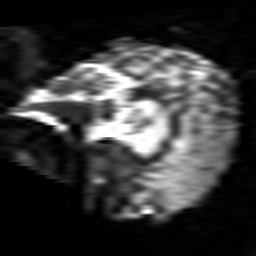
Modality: ADC
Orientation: sagittal
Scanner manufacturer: siemens
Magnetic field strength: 1.5 T
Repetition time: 8.7 s
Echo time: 0.119 s